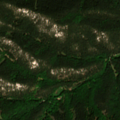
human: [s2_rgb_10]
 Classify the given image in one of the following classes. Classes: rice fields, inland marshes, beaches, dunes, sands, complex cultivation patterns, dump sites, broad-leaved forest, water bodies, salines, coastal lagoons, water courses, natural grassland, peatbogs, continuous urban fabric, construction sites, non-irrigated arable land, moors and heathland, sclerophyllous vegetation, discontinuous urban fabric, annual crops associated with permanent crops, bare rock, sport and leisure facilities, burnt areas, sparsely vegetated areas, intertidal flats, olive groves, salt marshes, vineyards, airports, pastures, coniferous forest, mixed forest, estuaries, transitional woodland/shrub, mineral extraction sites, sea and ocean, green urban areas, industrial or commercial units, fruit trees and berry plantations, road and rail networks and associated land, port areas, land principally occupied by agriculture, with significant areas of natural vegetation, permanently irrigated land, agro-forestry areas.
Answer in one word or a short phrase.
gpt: broad-leaved forest, coniferous forest, mixed forest